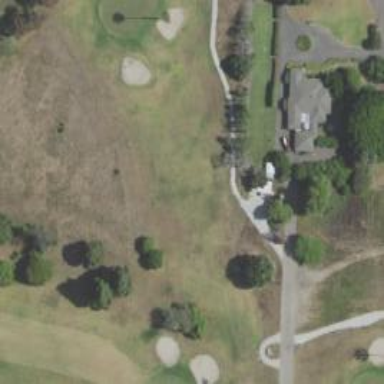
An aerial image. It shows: Area with grass used as rough in golf course.